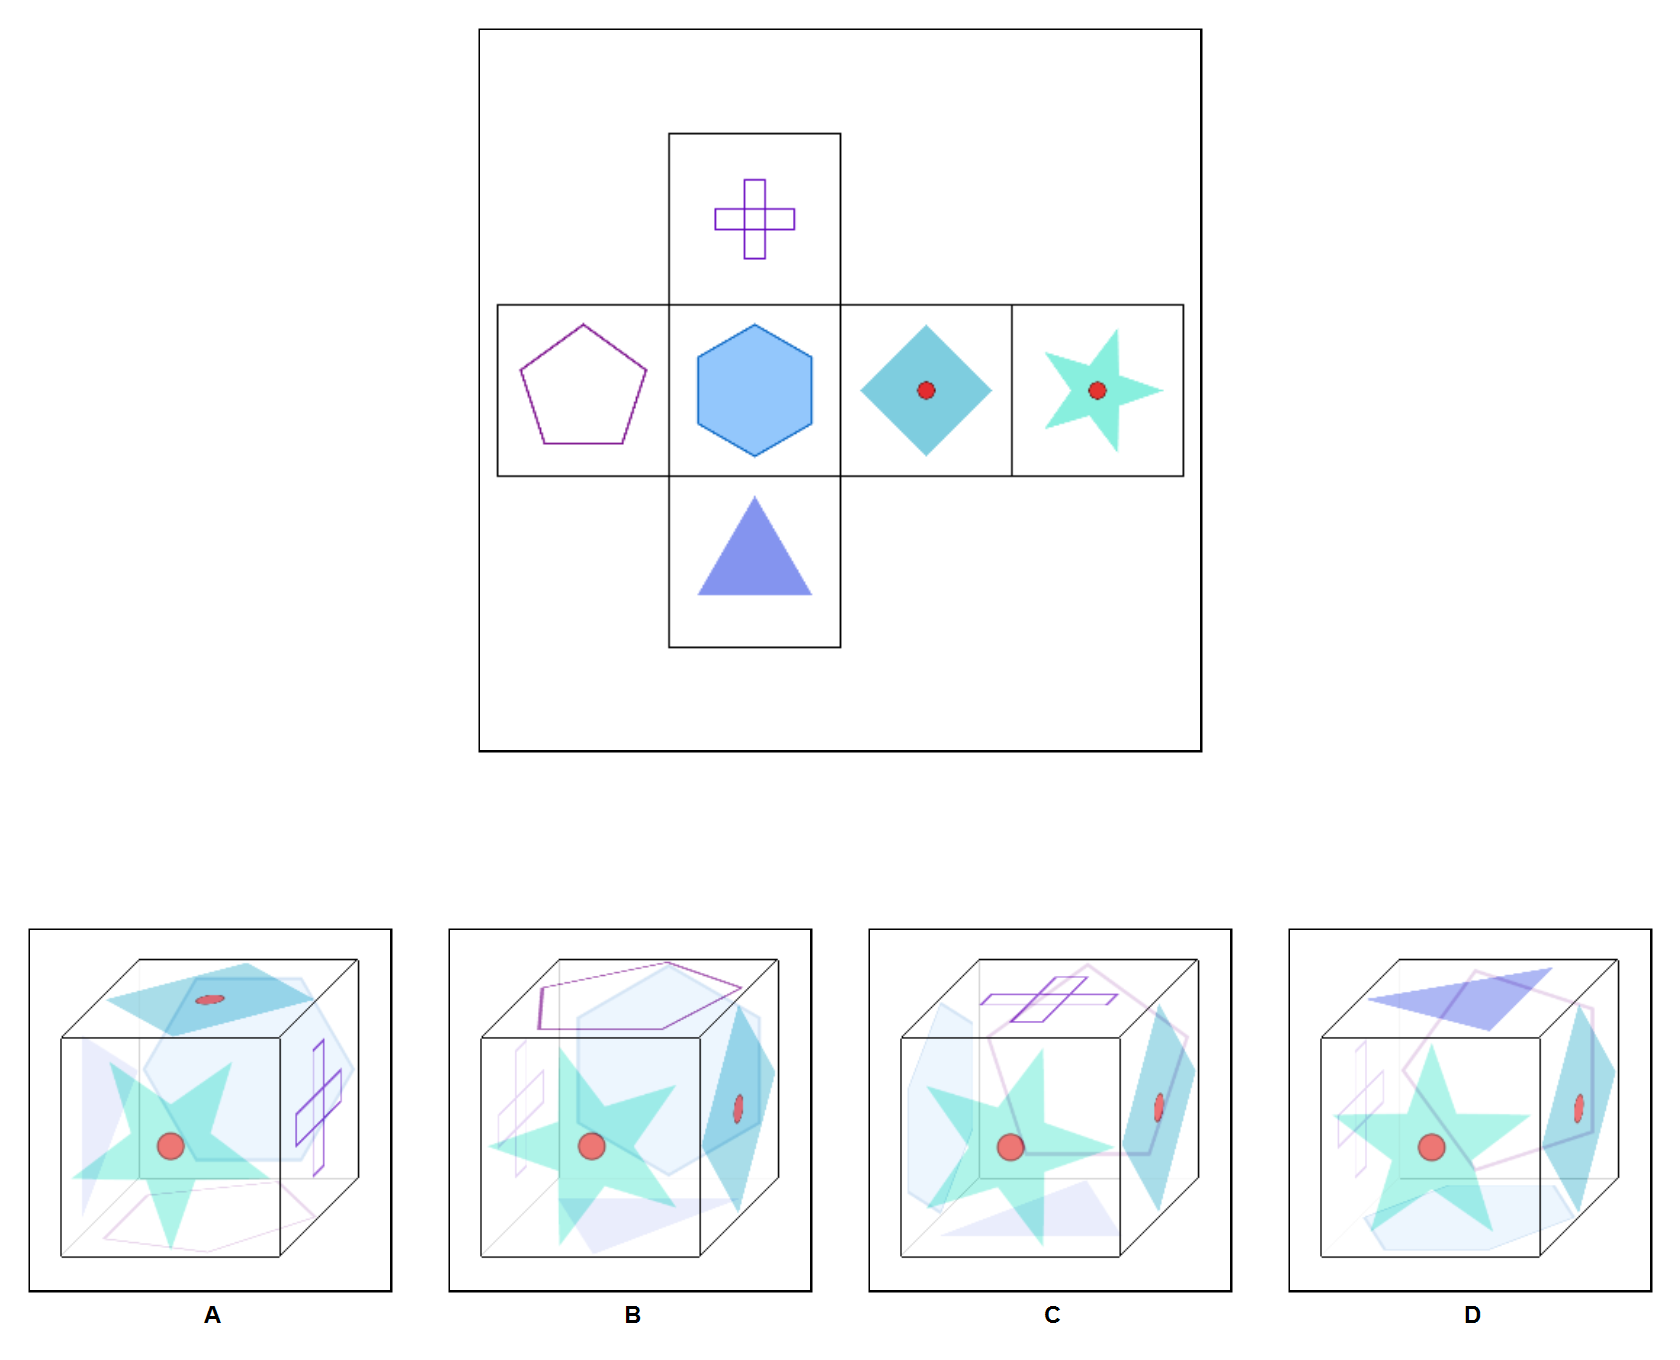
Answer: A